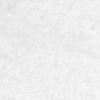
Label: no_change